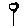
Label: flower